Field crop: tomato
Growth stage: 2
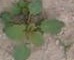
Species: solanum